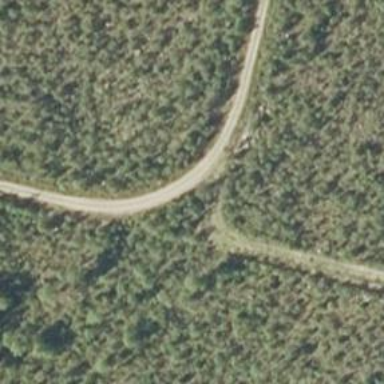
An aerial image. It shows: Well-maintained track road with grade 1 tracktype.